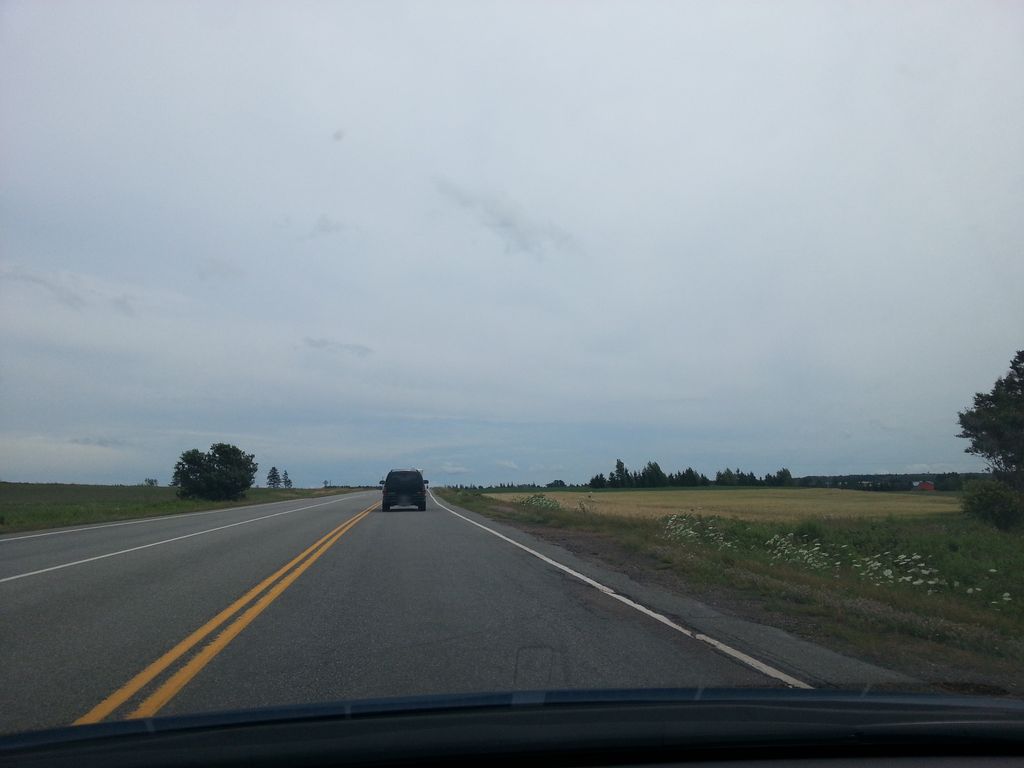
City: charlottetown